Question: Need help getting the above words (ZYGOMA, ZOMA, ZYGMA) after the match
n. m.(noun masculine) and n. f.(noun feminine) is found.
I've tried different flags like multiline and dotall but still no luck getting the main words above. Any help will be greatly appreciated
'''
import re
def main():
mytext = open("m.txt")
mypattern = re.compile('n. (m.|f.)')
for line in mytext:
match = re.search(mypattern, line)
if match:
print(match.group())
if __name__ == "__main__":
main()
'''
> ZYGOMAn. m. T. d'Anatomie . Os de la pommette de la joue.ZOMAn. m. T. d'Anatomie . Os de la pommette de la joue.ZYGMAn. m. T. d'Anatomie . Os de la pommette de la joue.

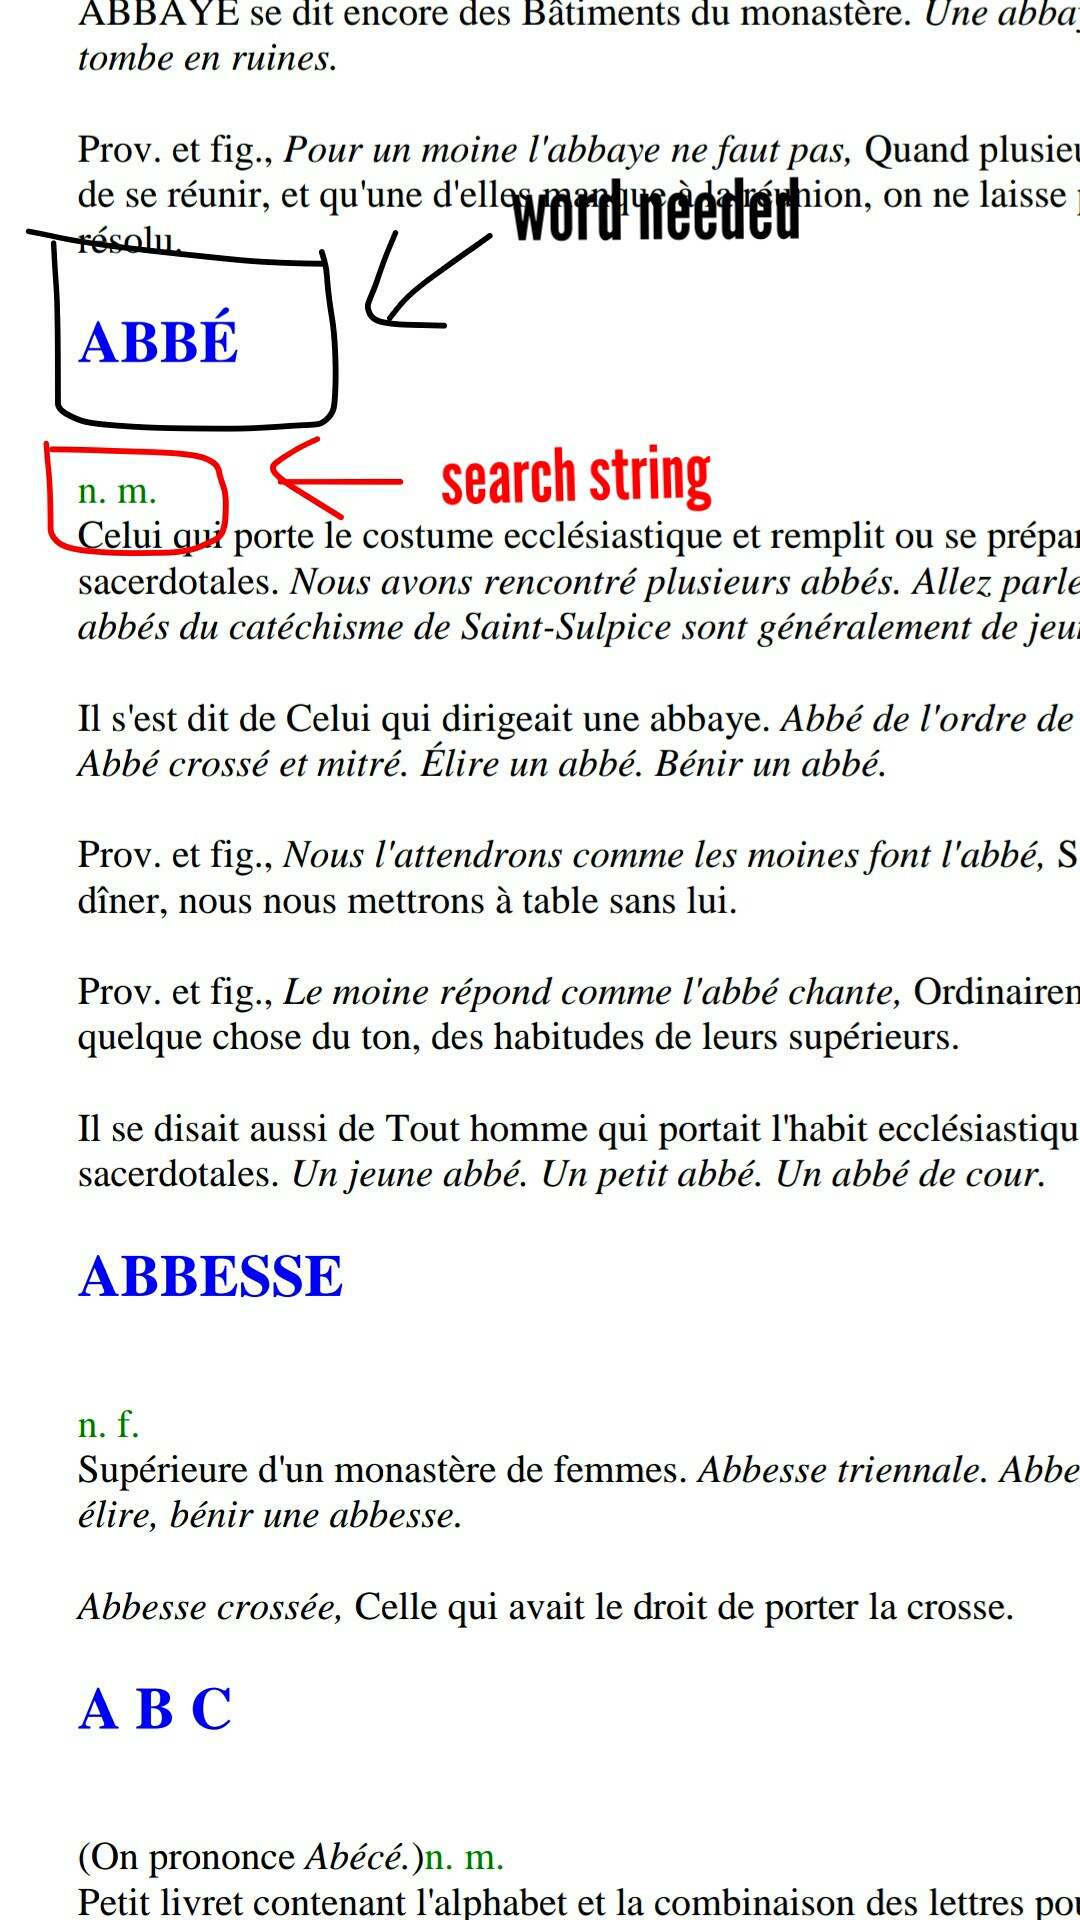
Answer: Implying the words that are searched for are capitalized:
'''
import re
text = """
ZYGOMA
n. m. T. d'Anatomie . Os de la pommette de la joue.
ZOMA
n. m. T. d'Anatomie . Os de la pommette de la joue.
ZYGMA
n. m. T. d'Anatomie . Os de la pommette de la joue.
A B C
n. m. T. d'Anatomie . Os de la pommette de la joue.
"""
g = re.findall(r'([A-Z][A-Z ]*)\s+(?=n\. m|f)', text)
print(g)
'''
Will print:
'''
['ZYGOMA', 'ZOMA', 'ZYGMA', 'A B C']
'''
For Unicode capitalized words the solutions is here: <URL>